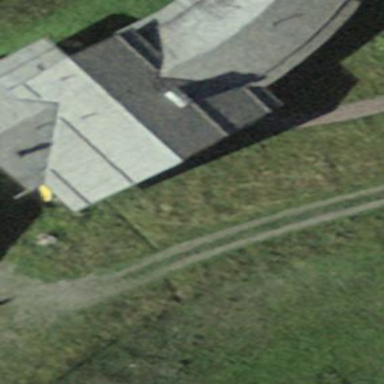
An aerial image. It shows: Building with tile roof.